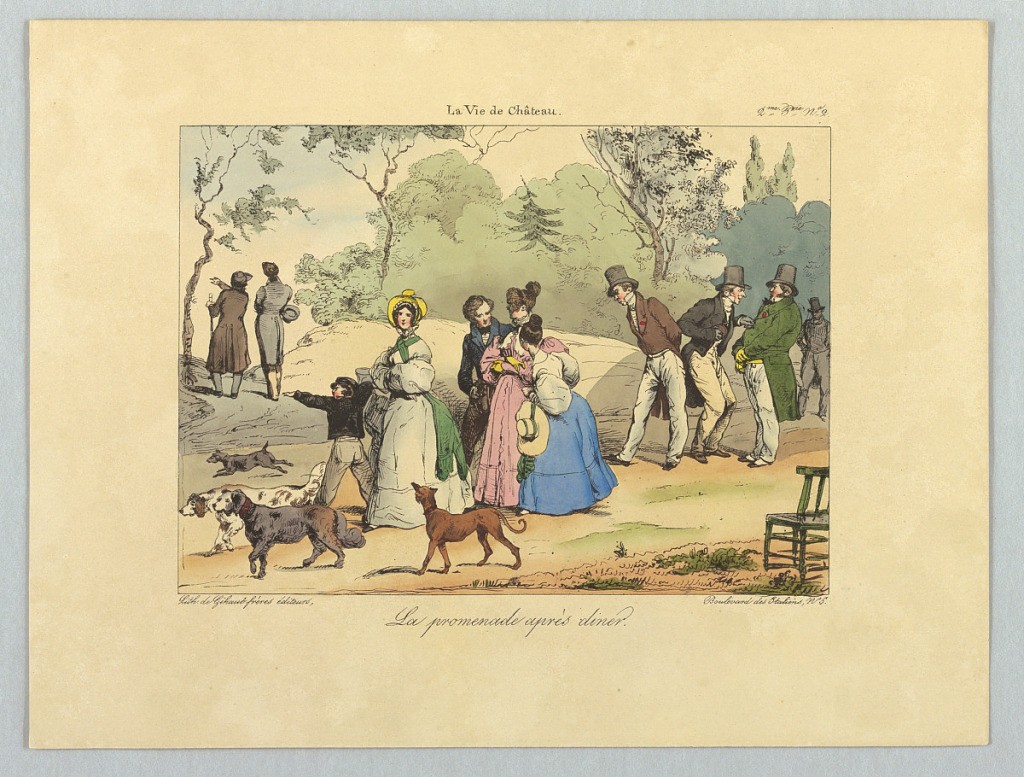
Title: La promenade après dîner, from La vie de château
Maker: Gihaut Frères, French, 1815 - 1871
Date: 1832
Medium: Lithograph, brush and watercolor on paper
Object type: Print
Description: People walking in a park; come conversing. Four dogs, left, with them. Title and artists' names below.